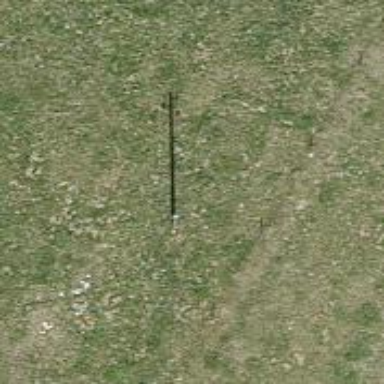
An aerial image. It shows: Power pole.